Question: I have a program that is installed on the server, that all users are running directly from the server. This program has run for quite some time, but now it has suddenly started to fail on startup.
The program still starts as normal from the server, and if I copy the files directly to the users machine it also works fine.
The application uses EntityFramework to access a database that is residing on another server. All machines mentioned are located on the same network.
When starting the application on the client, I get the following error message:

It looks like some sort of permission problem, but I can't seem to figure out what. Hope someone can put on on the right path to understanding this problem.
Since you can't zoom on image, here is the first part of the error message:
SystemTypeInitializationException: The type initializer for 'System.Data.Entity.Internal.AppConfig' threw an exception ---> System.Configuration.ConfigurationErrorsException> An error occred creating the configuration section handler for entityFramework> Attempt by method 'System.Configuration-TypeUtil.CreateInstanceRestricted(System.Type, System.Type)' to access method 'System.Data.Entity.Internal.ConfigFile.DefaultConnectionFactoryElement..ctor()' failed.
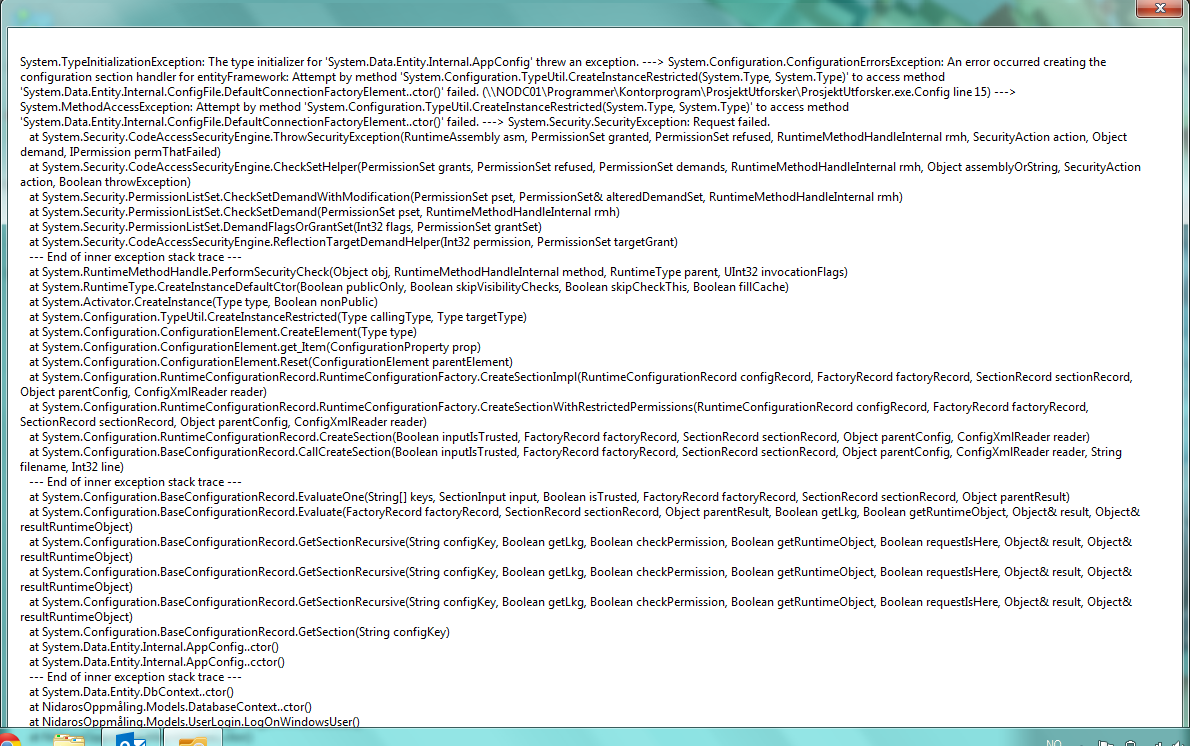
Answer: I don't think your problem is EF related. I had a similar problem as result of Microsoft's July Patch (<URL>.
Another solution is the update to Framework 4.5.